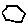
Label: hexagon